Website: home-depot
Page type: account-selection
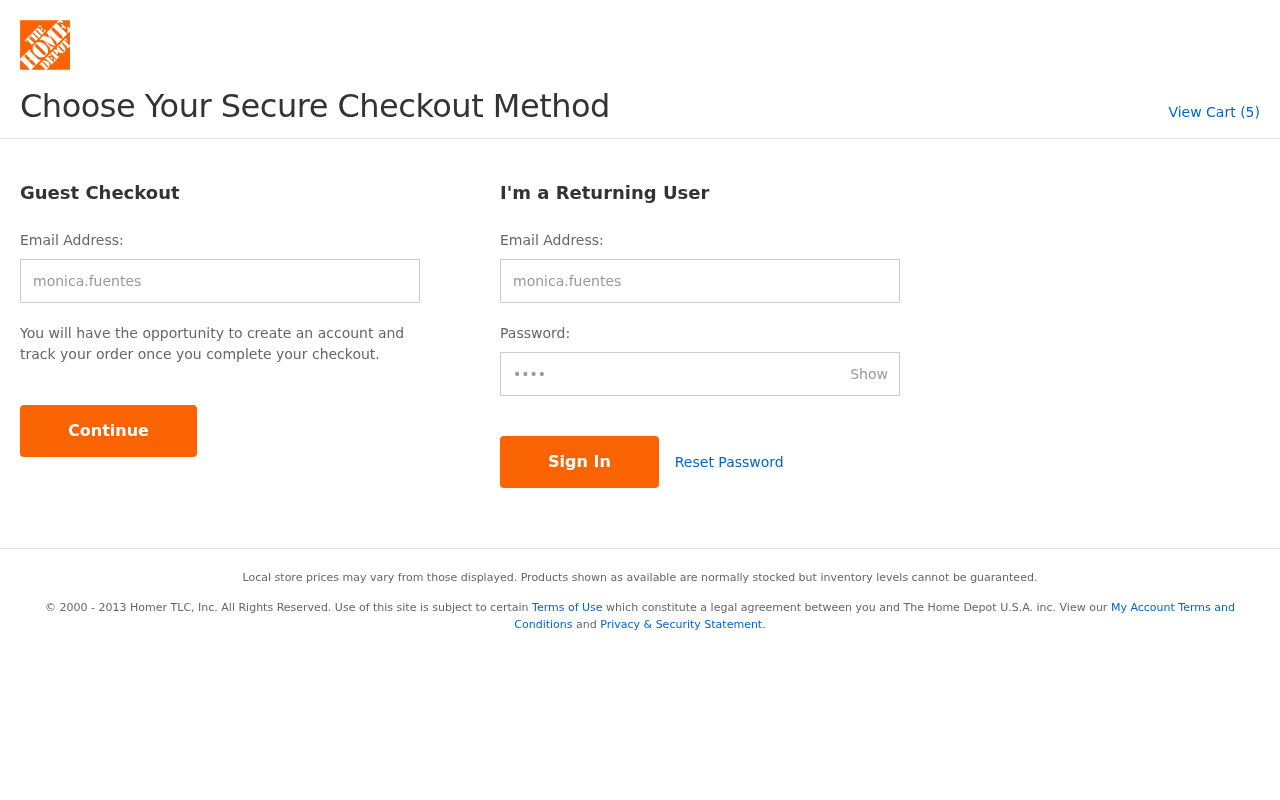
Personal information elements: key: PII_LOGIN_USERNAME
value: monica.fuentes
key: PII_LOGIN_USERNAME2
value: monica.fuentes
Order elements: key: ORDER_NUM_ITEMS
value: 5